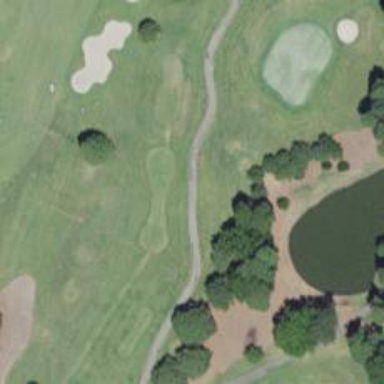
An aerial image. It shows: Path for both road and golf.